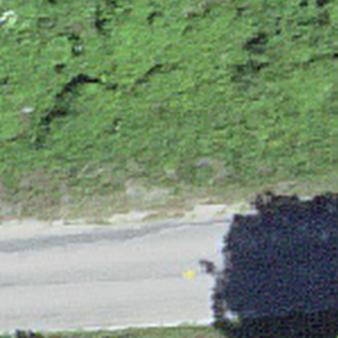
Label: other